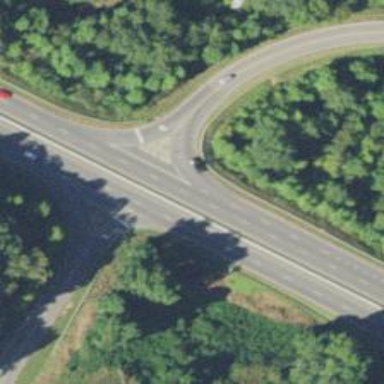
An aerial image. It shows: Trunk link highway.